Question: I have an app that is a 'UIWebView', I make some url overriding for requirements.
To make a call opening 'url' with 'tel:' works weird in 'iOS7' and 'iOS8', it makes the phone call direct in the background, but it also ask for the confirmation, so user experience is horrible:
'''
[[UIApplication sharedApplication] openURL:request.URL];
'''
To solve this issue, I used 'telprompt'. It works nice in all 'iOS' versions:
'''
NSURL *url = [NSURL URLWithString:@"telprompt://637****"];
return [[UIApplication sharedApplication] openURL:url];
'''
But shows this confirmation dialog:

Now, I have a new requirement, to make the phone call without confirmation or prompt. So... 'iOS'
I want something like
'''
NSURL *url = [NSURL URLWithString:@"telnoprompt://637******"];
return [[UIApplication sharedApplication] openURL:url];
'''
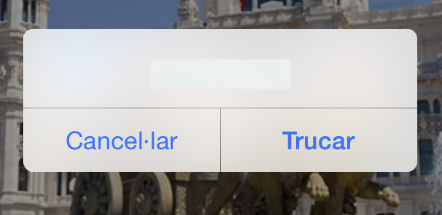
Answer: '''
NSMutableCharacterSet *characterSet =[NSMutableCharacterSet characterSetWithCharactersInString:@" "];
NSArray *arrayOfComponents = [phone_number componentsSeparatedByCharactersInSet:characterSet];
phone_number = [arrayOfComponents componentsJoinedByString:@""];
NSString *phoneURLString = [NSString stringWithFormat:@"tel:%@", phone_number];
NSString *escapedUrlString = [phoneURLString stringByAddingPercentEscapesUsingEncoding:NSUTF8StringEncoding];
NSURL *phoneURL = [NSURL URLWithString:escapedUrlString];
'''